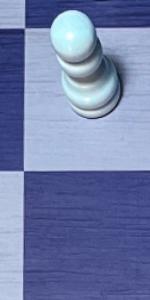
Label: Empty